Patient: sex M, age 49
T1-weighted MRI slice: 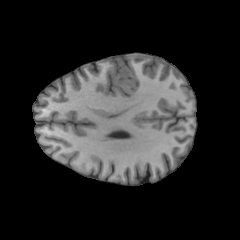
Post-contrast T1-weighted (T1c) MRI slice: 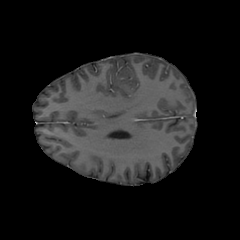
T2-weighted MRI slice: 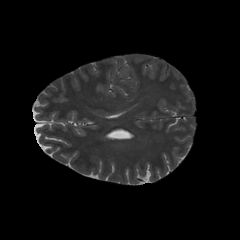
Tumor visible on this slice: yes
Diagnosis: Glioblastoma, IDH-wildtype
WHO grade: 4